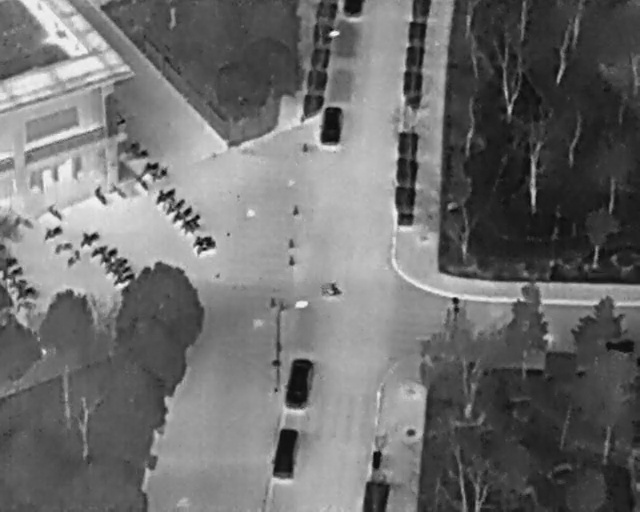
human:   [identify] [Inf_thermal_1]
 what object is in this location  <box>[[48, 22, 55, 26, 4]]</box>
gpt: <ref>1 medium car at the top</ref>